Aerial crown-view tile of a tropical tree (Barro Colorado Island, Panama), acquired 20240716:
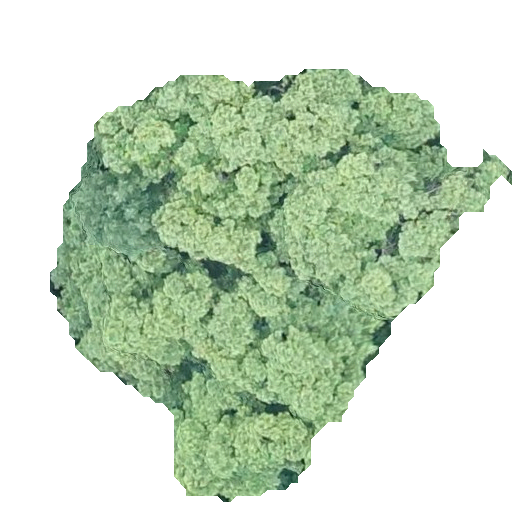
Species: Luehea seemannii
GBIF accepted scientific name: Luehea seemannii
Crown area: 191.622 m²